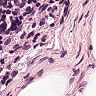
Metastatic tissue present: no